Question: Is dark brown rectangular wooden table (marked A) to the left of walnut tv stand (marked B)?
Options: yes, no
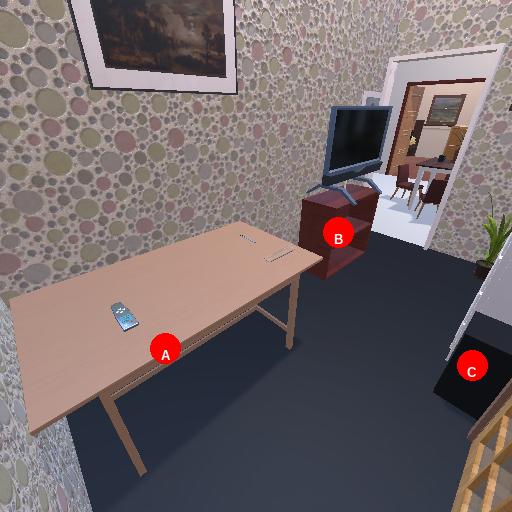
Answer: yes